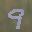
Label: 9